Field crop: maize
Growth stage: 2
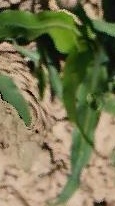
Species: maize